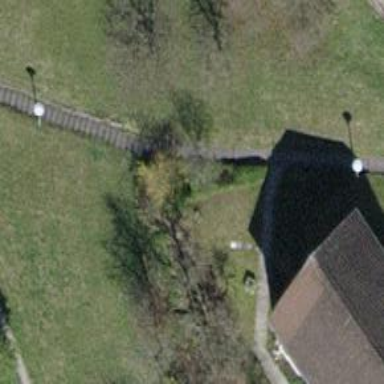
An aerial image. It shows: Road with steps.